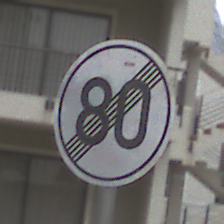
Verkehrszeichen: EndeGeschwindigkeit80
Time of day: Midday
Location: Outdoor (Urban)
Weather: Overcast
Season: NotSpecified
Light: Natural